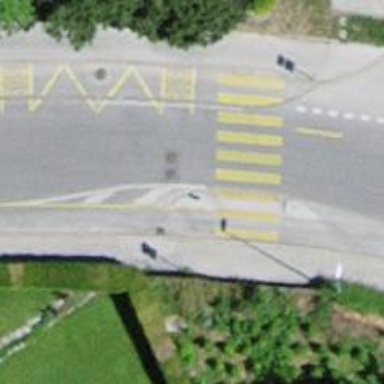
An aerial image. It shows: Marked footway crossing with center island.